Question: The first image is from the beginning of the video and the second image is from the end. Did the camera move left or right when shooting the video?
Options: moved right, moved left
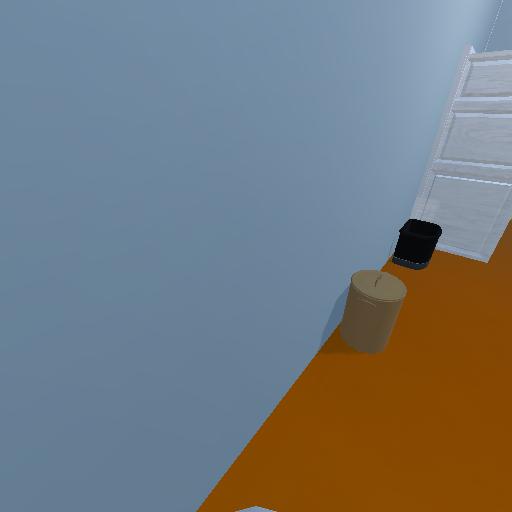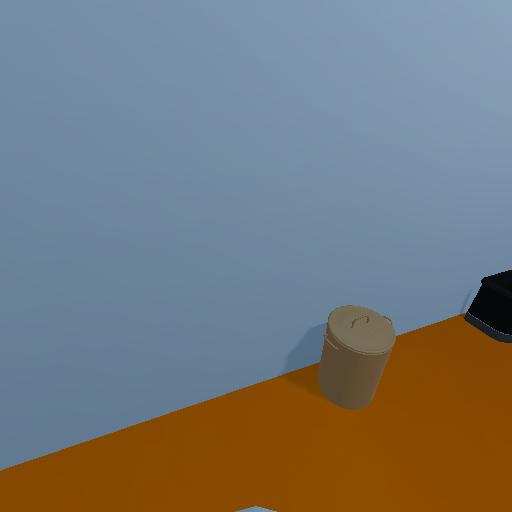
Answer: moved right